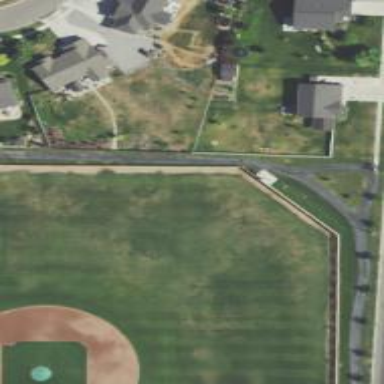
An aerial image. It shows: Baseball pitch for leisure land activities.